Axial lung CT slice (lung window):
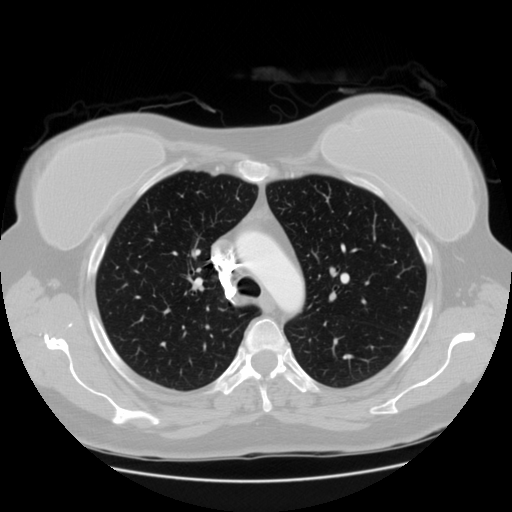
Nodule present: no